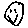
Label: smiley face